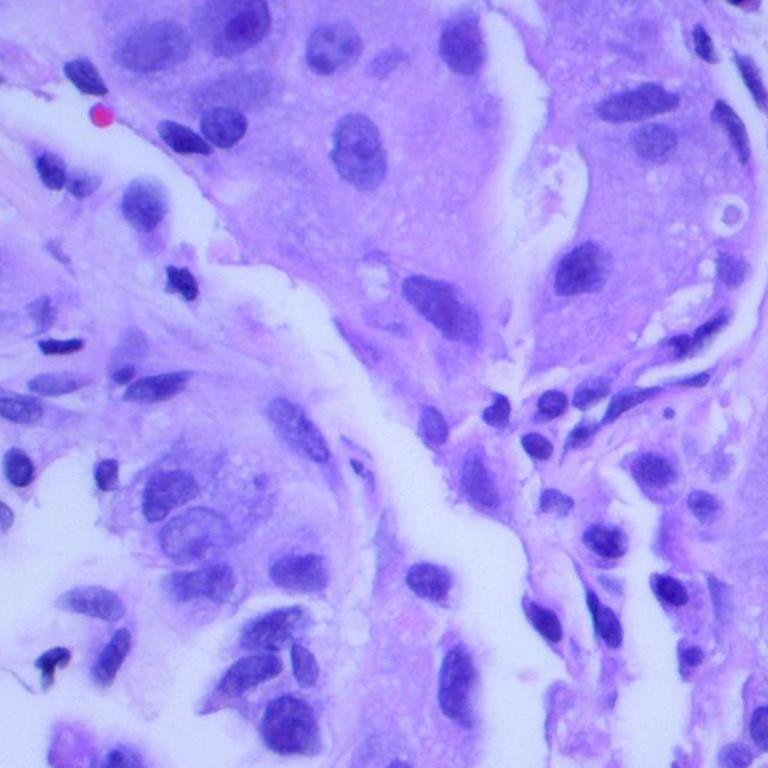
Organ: lung
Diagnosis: adenocarcinomas